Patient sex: M
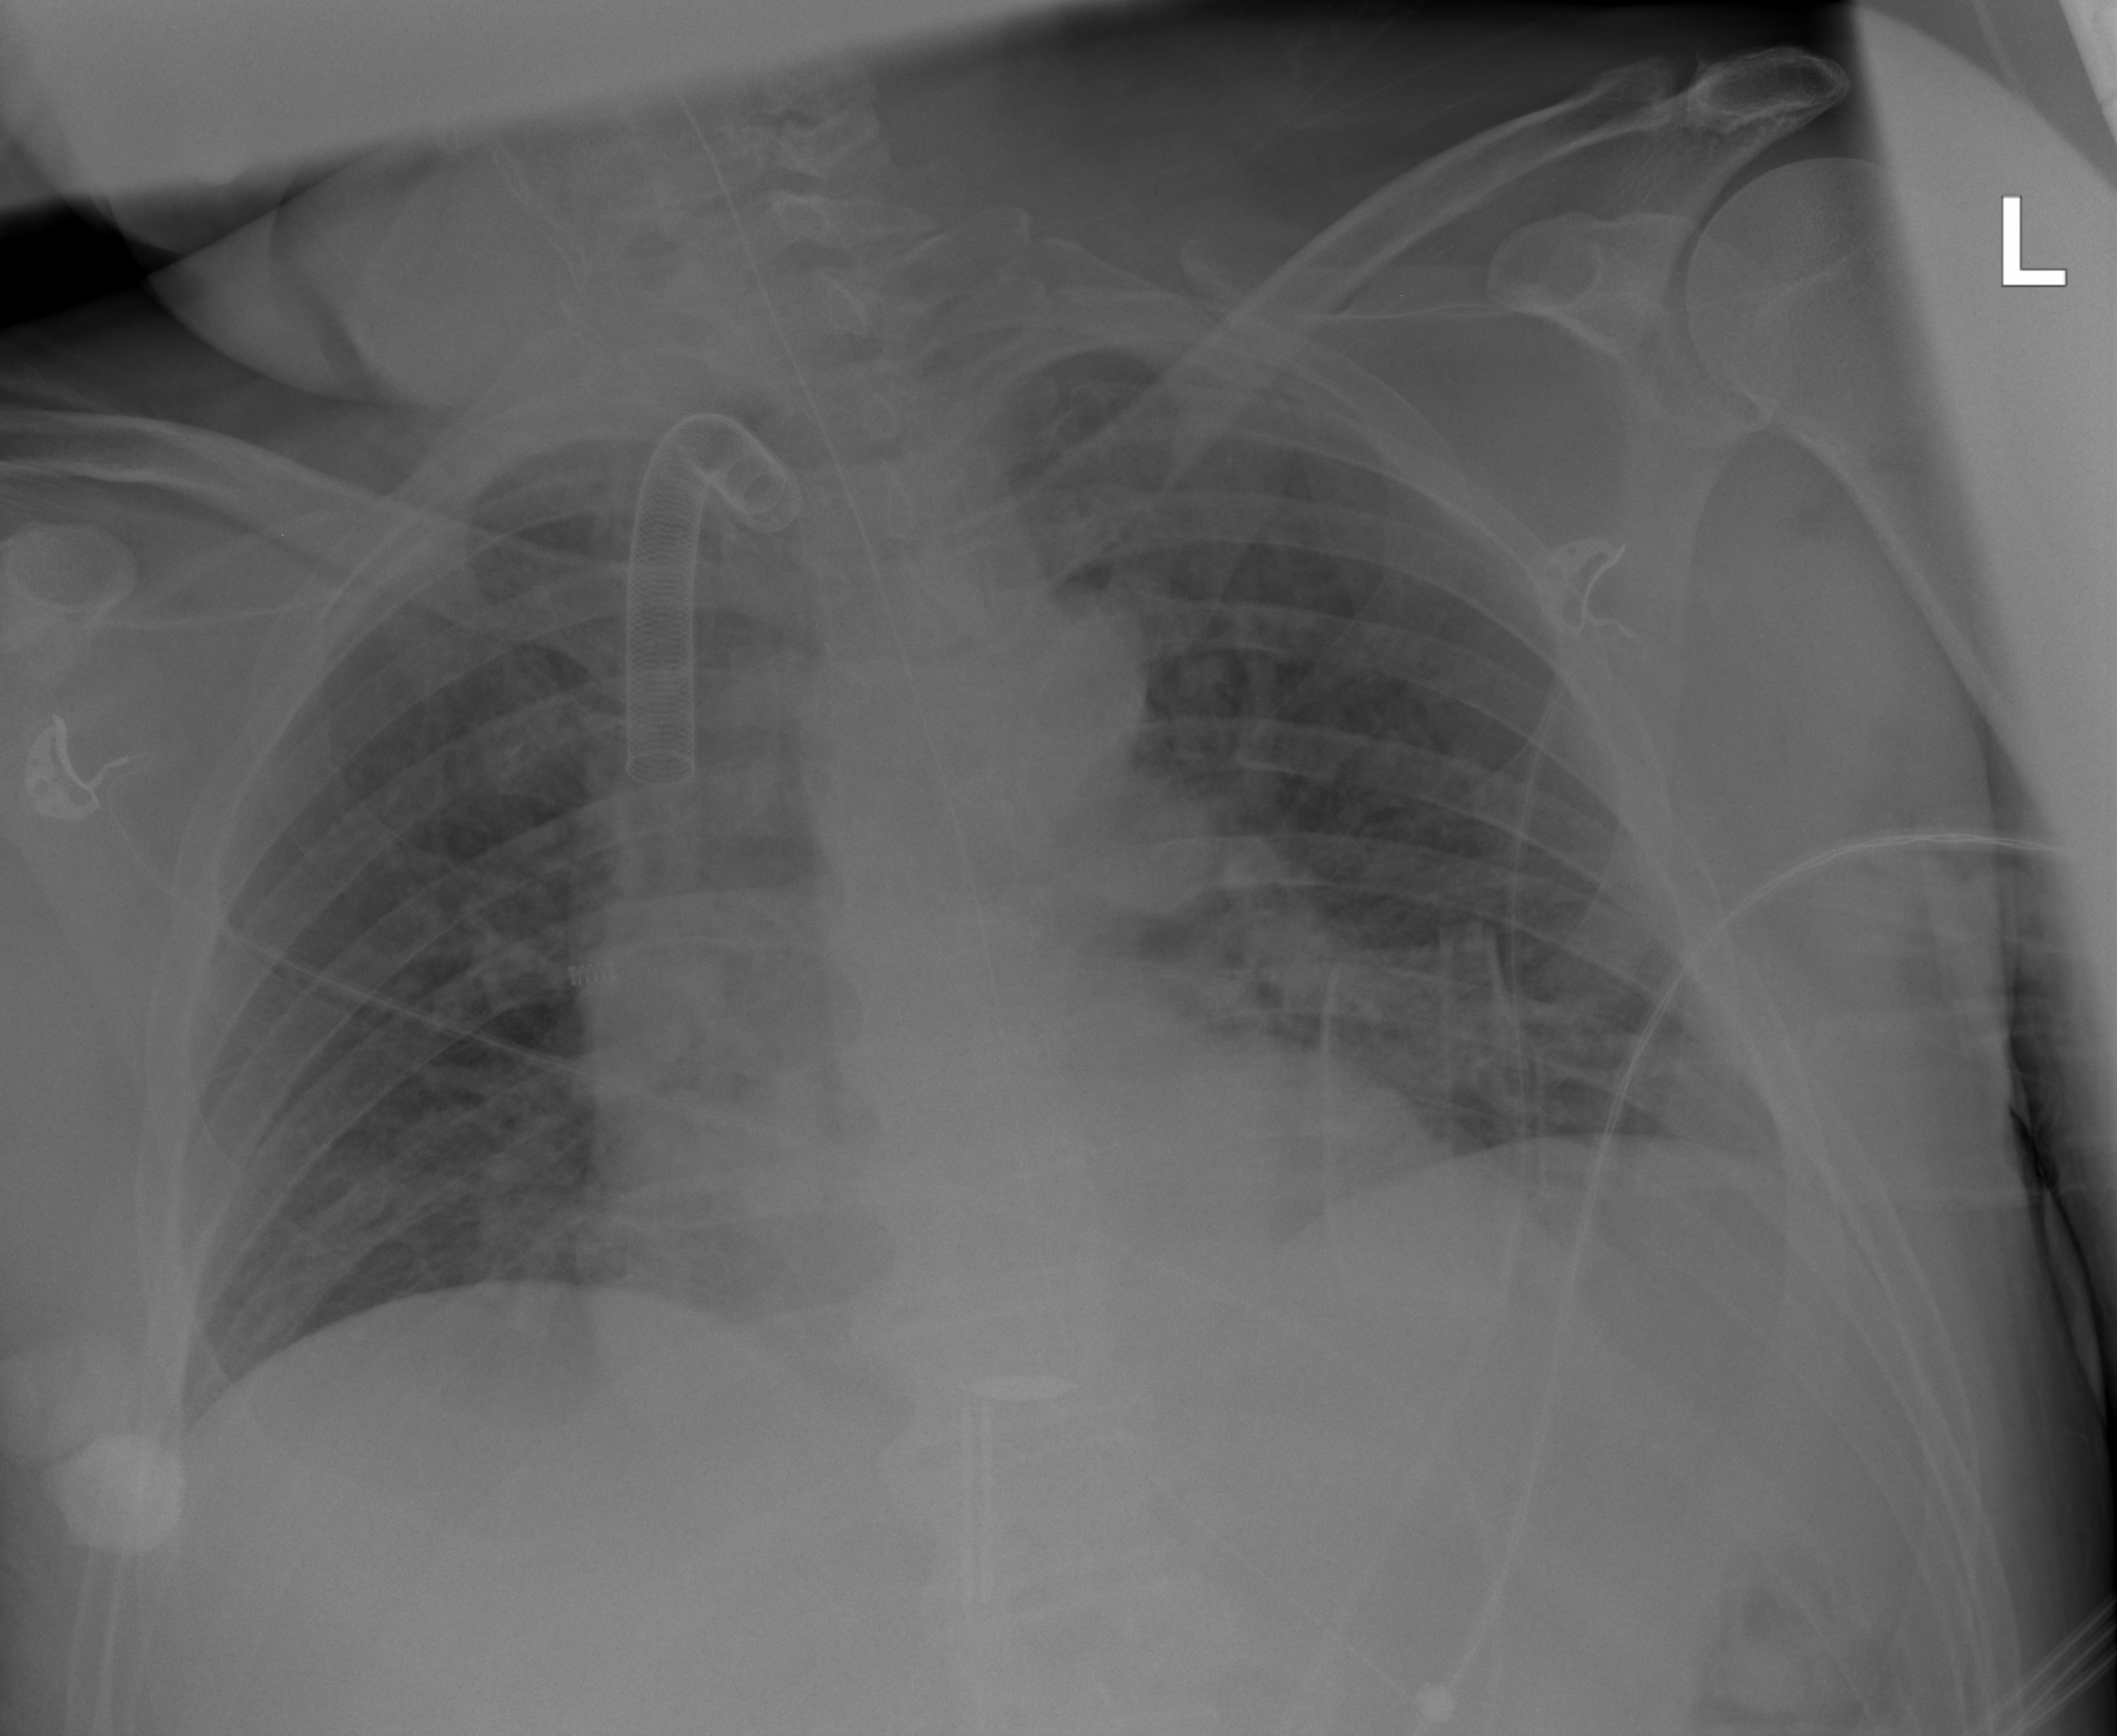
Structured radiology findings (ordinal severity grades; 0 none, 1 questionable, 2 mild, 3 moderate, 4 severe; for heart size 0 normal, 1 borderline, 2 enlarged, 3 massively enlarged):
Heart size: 1
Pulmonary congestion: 0
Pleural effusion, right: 0
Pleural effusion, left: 0
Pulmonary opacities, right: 0
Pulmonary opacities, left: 0
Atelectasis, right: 2
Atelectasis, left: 0